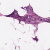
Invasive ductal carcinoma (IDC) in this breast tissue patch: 1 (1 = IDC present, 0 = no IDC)